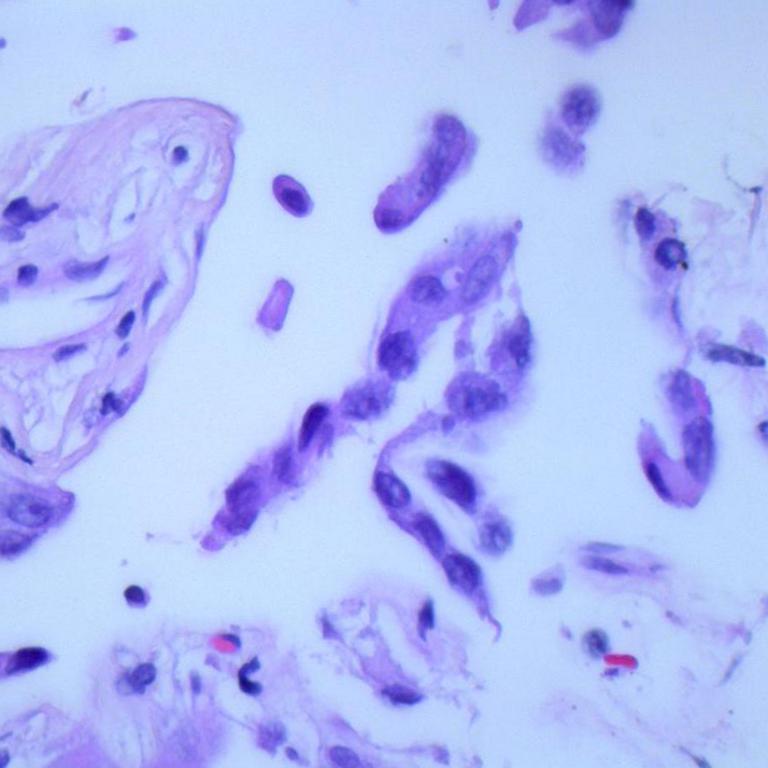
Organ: lung
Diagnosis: adenocarcinomas